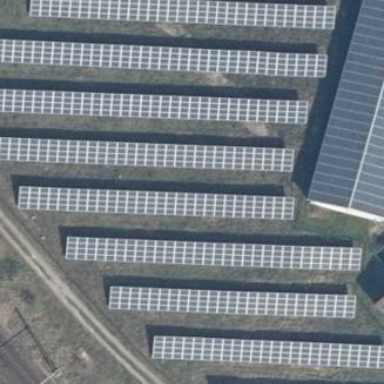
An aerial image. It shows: Solar power generator with photovoltaic panels.